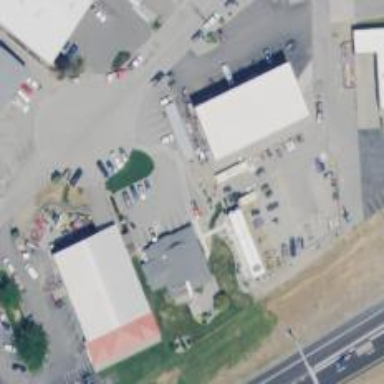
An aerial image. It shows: Supermarket.